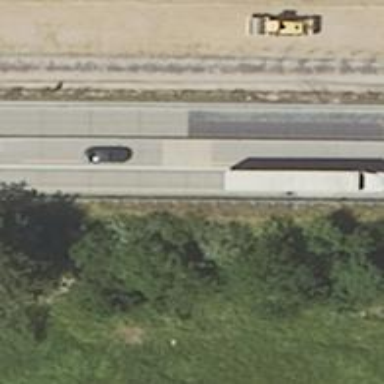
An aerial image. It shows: Concrete motorway.